Question: It is clear to me (pun intended) that the two <URL> '.cf { *zoom: 1; }', or using 'overflow: hidden'.
(Pun intended, again.)
In other words, if you have a container like 'article' or 'section' simply for semantic reasons -- which doesn't have a background or any visual effect (like is sought after in <URL>, but has floated elements inside -- should you still clearfix it?
Why do I ask?
Well, clearly something is wrong because if you bring up the container in a web inspector you won't see the container highlighted, for example it is only an invisible slither:

(And in <URL>
But does it matter?
My reasoning so far:
Surely, if you decided to use the container for visual/layout purposes in the future, you'd see that it's not behaving properly, and you'd apply a clearfix hack then. But, what else is there to consider?
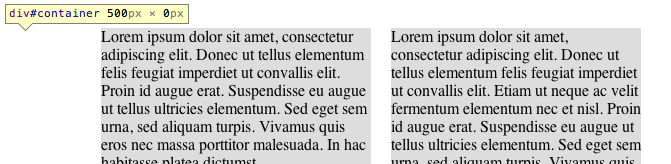
Answer: It sounds like in your situation a problem hasn't reared its ugly head, but I prefer to code defensively. What if you later try to add a border or background to the element containing the floats? It won't look right. Or what if you later make a change to the floats such that they don't consume the full available width? Then inline content that follows might sneak up to either side of the floats. In my opinion, you're trying to protect against future changes.
There are two problems you are trying to prevent when using clearfix:
1. Containing descendant floats. This means that the element in question makes itself tall enough to wrap all floating descendants. (They don't hang outside.)
2. Insulating descendants from outside floats. This means that descendants inside of an element should be able to use clear: both and have it not interact with floats outside the element.
It's important to use clearfix anytime an element contains floated descendants and you want to accomplish these two goals. I do this for all elements that contain floats. <URL>.
(As you can probably tell from that post, I strongly disagree that "the two best ways to implement clearfix is either through Nicolas Gallager's micro-version '.cf { *zoom: 1; }', or using 'overflow: hidden'." I don't have a problem with 'zoom: 1', but <URL>